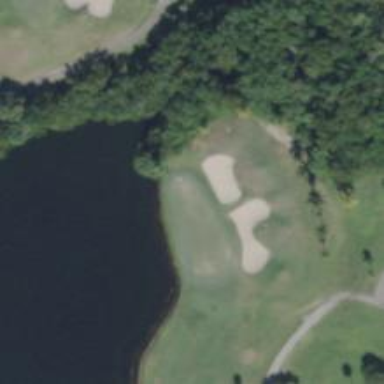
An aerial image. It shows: Golf hole.